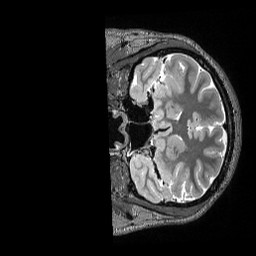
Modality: T2w
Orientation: coronal
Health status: healthy
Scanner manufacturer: siemens
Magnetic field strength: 3 T
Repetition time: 3.2 s
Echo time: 0.565 s